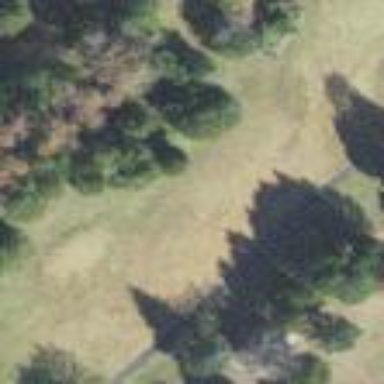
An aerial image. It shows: Grassy area designated as golf fairway.